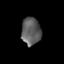
Tissue: prostate
Cell type: Fibroblasts
Senescence score: 0.8432
Nuclear area (px): 518
Mean DAPI intensity: 93.992